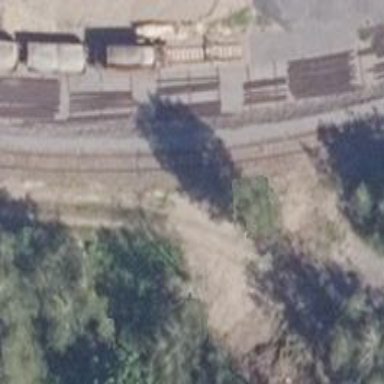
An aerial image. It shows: Railway spur service.